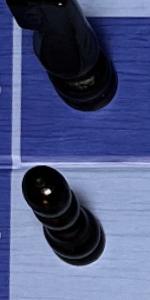
Label: Pawn_Black